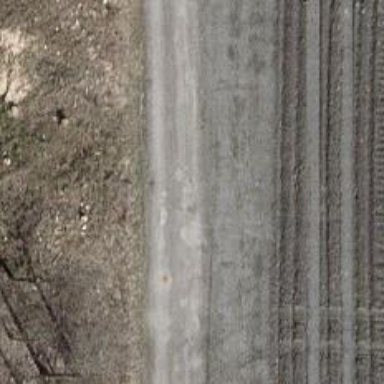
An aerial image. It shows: Gravel track with grade2 quality.